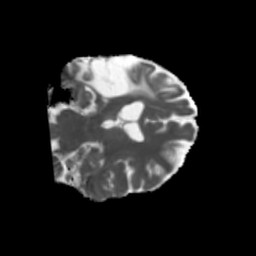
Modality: MD
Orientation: coronal
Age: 49
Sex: male
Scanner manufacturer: siemens
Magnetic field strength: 3 T
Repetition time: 5.47 s
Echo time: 0.0854 s